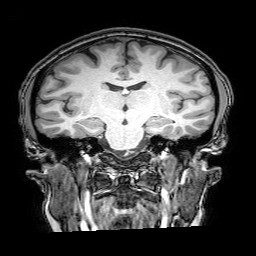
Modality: T1w
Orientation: sagittal
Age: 21
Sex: female